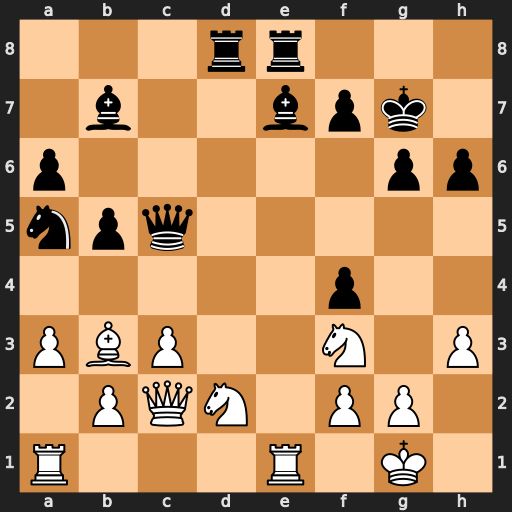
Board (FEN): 3rr3/1b2bpk1/p5pp/npq5/5p2/PBP2N1P/1PQN1PP1/R3R1K1
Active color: w
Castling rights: -
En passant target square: -
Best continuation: Bxf7 Kxf7 Ne5+ Qxe5 Rxe5